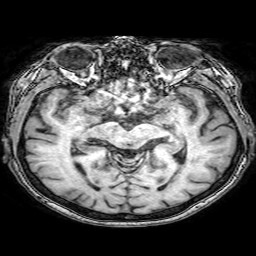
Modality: T1w
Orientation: coronal
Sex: female
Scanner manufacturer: philips
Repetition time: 0.008199 s
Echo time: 0.00379 s